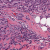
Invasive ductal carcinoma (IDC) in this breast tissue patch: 1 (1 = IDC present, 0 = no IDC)